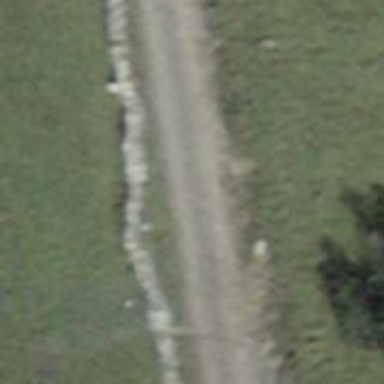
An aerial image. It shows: Dirt track road with grade2 tracktype.